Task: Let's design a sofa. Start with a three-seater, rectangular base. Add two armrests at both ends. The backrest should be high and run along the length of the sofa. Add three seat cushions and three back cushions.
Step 254:
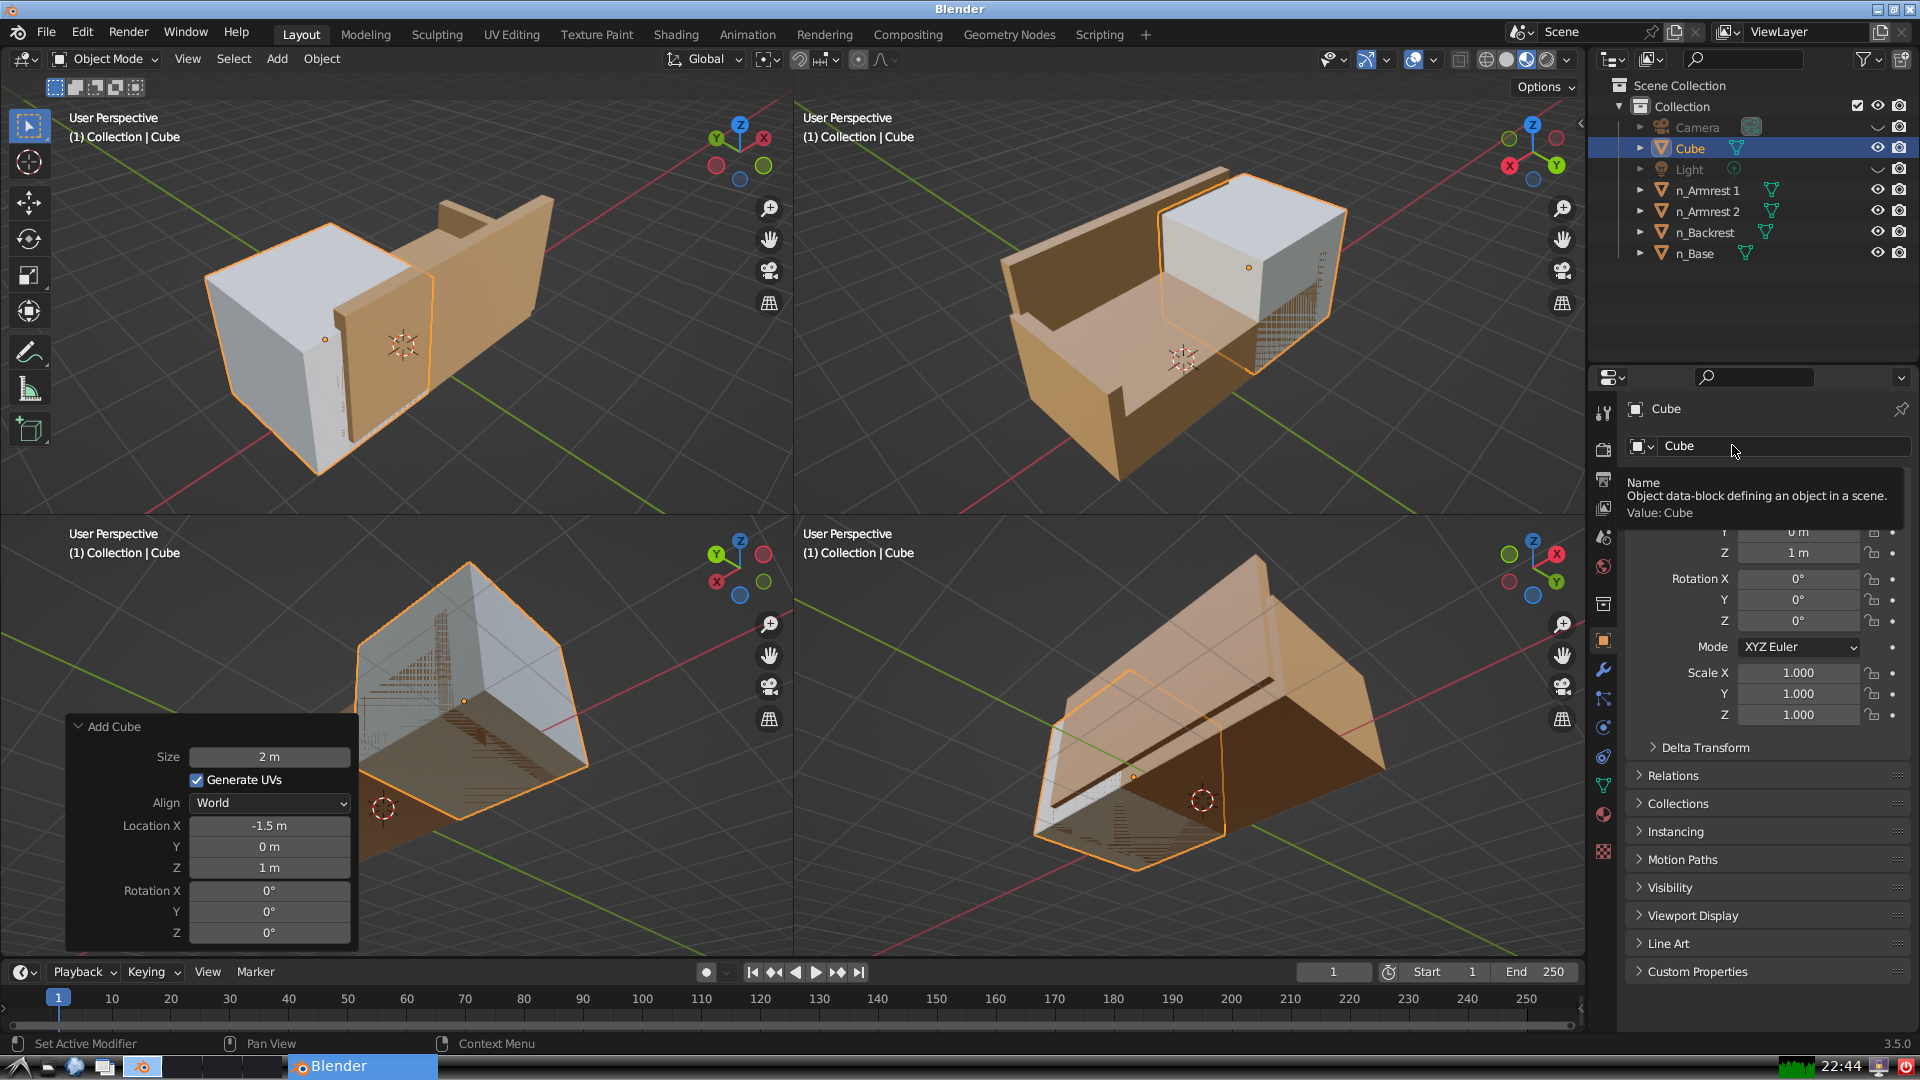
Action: click: no